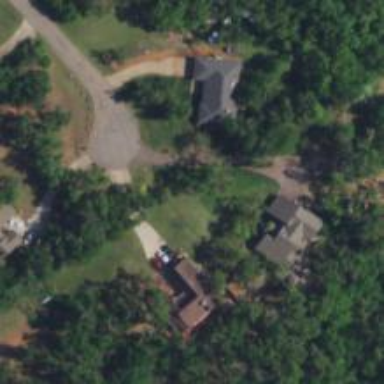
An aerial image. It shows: Driveway leading to service road.